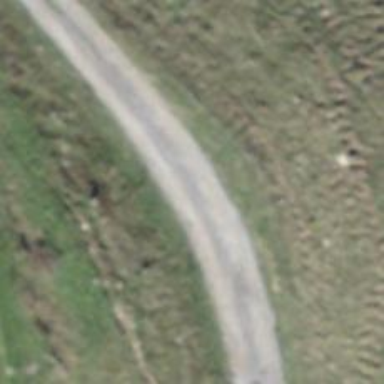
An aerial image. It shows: Unpaved unclassified road with grade1 tracktype.